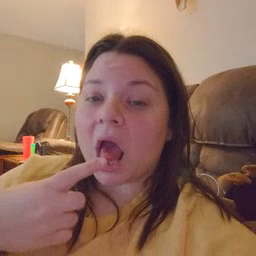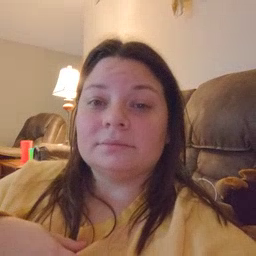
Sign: tongue